Question: I'm stuck on writing to a specific line using File, BufferedReader, & BufferedWriter.
What I'm trying to achieve is getting my text files total line count (-3) & writing to that line.
Currently it just erases the whole file & nothing is written.
Image of what I'm doing:

(In Image) line 25 is blank & 26 doesn't contain a doc. it contains "}"
& My code:
'''
package com.tests.writer;
import java.io.BufferedReader;
import java.io.BufferedWriter;
import java.io.File;
import java.io.FileReader;
import java.io.FileWriter;
import java.io.IOException;
import javax.swing.JFrame;
public class NewWriter {
static Integer tableCount;
static File file;
static FileWriter fw;
static FileReader fr;
static BufferedWriter bw;
static BufferedReader br;
public static void main(String[] args) {
JFrame frame = new JFrame("Test {New Writer}");
frame.setBounds(500, 500, 500, 500);
frame.setVisible(true);
frame.setResizable(false);
frame.setAutoRequestFocus(true);
try {
startApplication();
} catch (IOException e) {
e.printStackTrace();
}
}
private static void startApplication () throws IOException {
writeToFile ();
}
private static void writeToFile () throws IOException {
Integer lineTCount = 0;
file = new File("Tables.txt");
if (file.exists()) {
fw = new FileWriter(file.getAbsolutePath(), true);
fr = new FileReader(file.getAbsolutePath());
bw = new BufferedWriter(fw);
br = new BufferedReader(fr);
for (String line = br.readLine(); line != null; line = br.readLine()) {
lineTCount++;
System.out.println(lineTCount);
}
System.out.println(lineTCount);
bw.write("Test Text to insert");
System.out.println("done");
System.exit(0);
} else {
file.createNewFile();
System.out.println("New File = " + file.toString());
writeToFile();
}
}
}
'''
If there is an easier way of doing this, I'm open to all idea's as I'm still not familiar with Java.io
& If anyone can tell me this is correct. I may have to add the whole file to a list, add the new text then re-write the file.
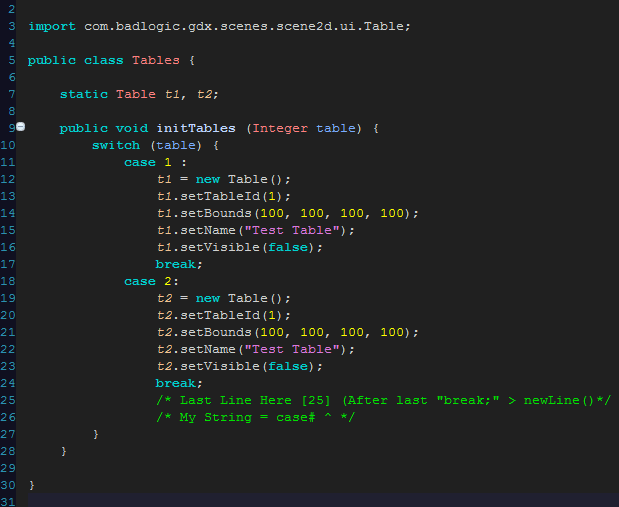
Answer: There are a few things you did a little bit off.
First and foremost; the reason your file is returning empty is because you aren't calling
'''
bw.close();
'''
After you have finished writing to the file.
I don't know of any way to write to a specific part of a file. I don't think there is one.
What you'll have to do is re-write the file. Basically, make a temporary copy, then write all the lines just as before, except for the third-to-last one.
See this question:
<URL>
(I don't know how to mark questions as duplicate)
---
BufferedWriter's 'write(String s, int off, int len)' method actually states
> '''
Writes a portion of a String.
'''
Note; that is NOT 'writes to a specific location in the file'.
---
I wouldn't use 'System.exit(0);'. That tells your OS 'This execution failed'. You should just let your program close itself normally by excluding this line.
See: <URL>